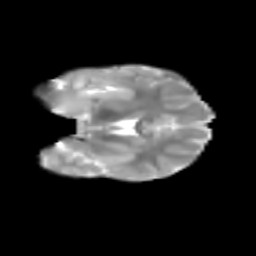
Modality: T2w
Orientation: coronal
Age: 7
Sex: female
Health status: healthy